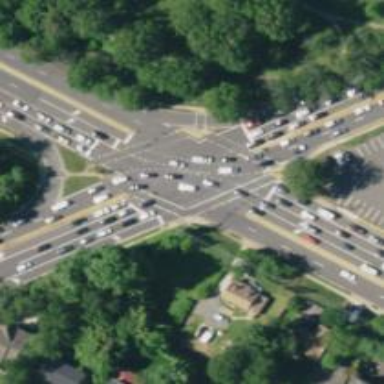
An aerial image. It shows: Crossing on the road with line markings.